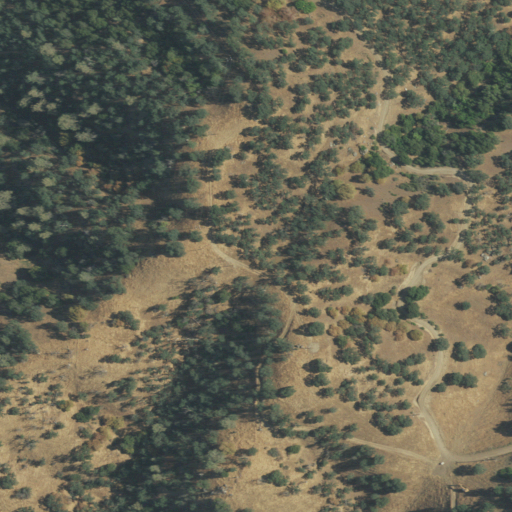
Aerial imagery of mountain in California named Uhl Hill containing shrub, grassland, open development, deciduous forest, and evergreen forest